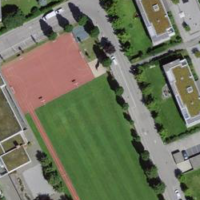
EUNIS habitat code: 55
Species observed at this site:
Neottia ovata